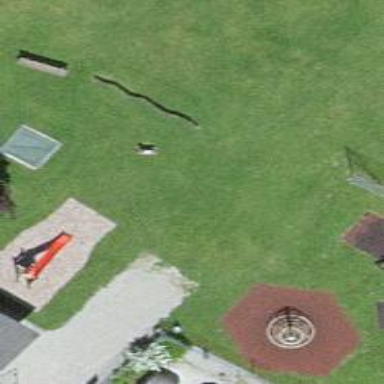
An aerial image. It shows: Playground area for leisure land.